Question: Can any one tell me how to change the background color of a bar chart created using achartengine in android?
Please refer the following image.

'''
public class BarActivity extends Activity
{
/** Called when the activity is first created. */
@Override
public void onCreate(Bundle savedInstanceState)
{
super.onCreate(savedInstanceState);
Intent intent = createIntent();
startActivity(intent);
}
public Intent createIntent()
{
String[] titles = new String[] { "Order's profit of the year", " " };
List<double[]> values = new ArrayList<double[]>();
values.add(new double[] { 29, 83, 47, 33 });
values.add(new double[] {});
int[] colors = new int[] { Color.BLUE, Color.BLACK};
XYMultipleSeriesRenderer renderer = buildBarRenderer(colors);
renderer.setOrientation(Orientation.HORIZONTAL);
setChartSettings(renderer, "Profit for the year 2012", " ", " ", 0,100, 0,100, Color.GRAY, Color.LTGRAY);
renderer.setXLabels(1);
renderer.setYLabels(10);
renderer.addXTextLabel(10.75, "ord1");
renderer.addXTextLabel(20.75, "ord2");
renderer.addXTextLabel(30.75, "ord3");
renderer.addXTextLabel(40.75, "ord4");
int length = renderer.getSeriesRendererCount();
for (int i = 0; i < length; i++)
{
SimpleSeriesRenderer seriesRenderer = renderer.getSeriesRendererAt(i);
seriesRenderer.setDisplayChartValues(true);
}
return ChartFactory.getBarChartIntent(this, buildBarDataset(titles, values), renderer,Type.DEFAULT);
}
protected XYMultipleSeriesRenderer buildBarRenderer(int[] colors)
{
// creates a SeriesRenderer and initializes it with useful default values as well as colors
XYMultipleSeriesRenderer renderer = new XYMultipleSeriesRenderer();
renderer.setAxisTitleTextSize(16);
renderer.setChartTitleTextSize(20);
renderer.setLabelsTextSize(10);
renderer.setLegendTextSize(10);
int length = colors.length;
for (int i = 0; i < length; i++)
{
SimpleSeriesRenderer r = new SimpleSeriesRenderer();
r.setColor(colors[i]);
renderer.addSeriesRenderer(r);
}
return renderer;
}
protected void setChartSettings(XYMultipleSeriesRenderer renderer, String title, String xTitle,
String yTitle, double xMin, double xMax, double yMin, double yMax, int axesColor,int labelsColor)
{
// sets lots of default values for this renderer
renderer.setChartTitle(title);
renderer.setXTitle(xTitle);
renderer.setYTitle(yTitle);
renderer.setXAxisMin(xMin);
renderer.setXAxisMax(xMax);
renderer.setYAxisMin(yMin);
renderer.setYAxisMax(yMax);
renderer.setAxesColor(axesColor);
renderer.setLabelsColor(labelsColor);
}
protected XYMultipleSeriesDataset buildBarDataset(String[] titles, List<double[]> values)
{
// adds the axis titles and values into the dataset
XYMultipleSeriesDataset dataset = new XYMultipleSeriesDataset();
int length = titles.length;
for (int i = 0; i < length; i++)
{
CategorySeries series = new CategorySeries(titles[i]);
double[] v = values.get(i);
int seriesLength = v.length;
for (int k = 0; k < seriesLength; k++)
{
series.add(v[k]);
}
dataset.addSeries(series.toXYSeries());
}
return dataset;
}
}
'''
Thanks for your precious time!..
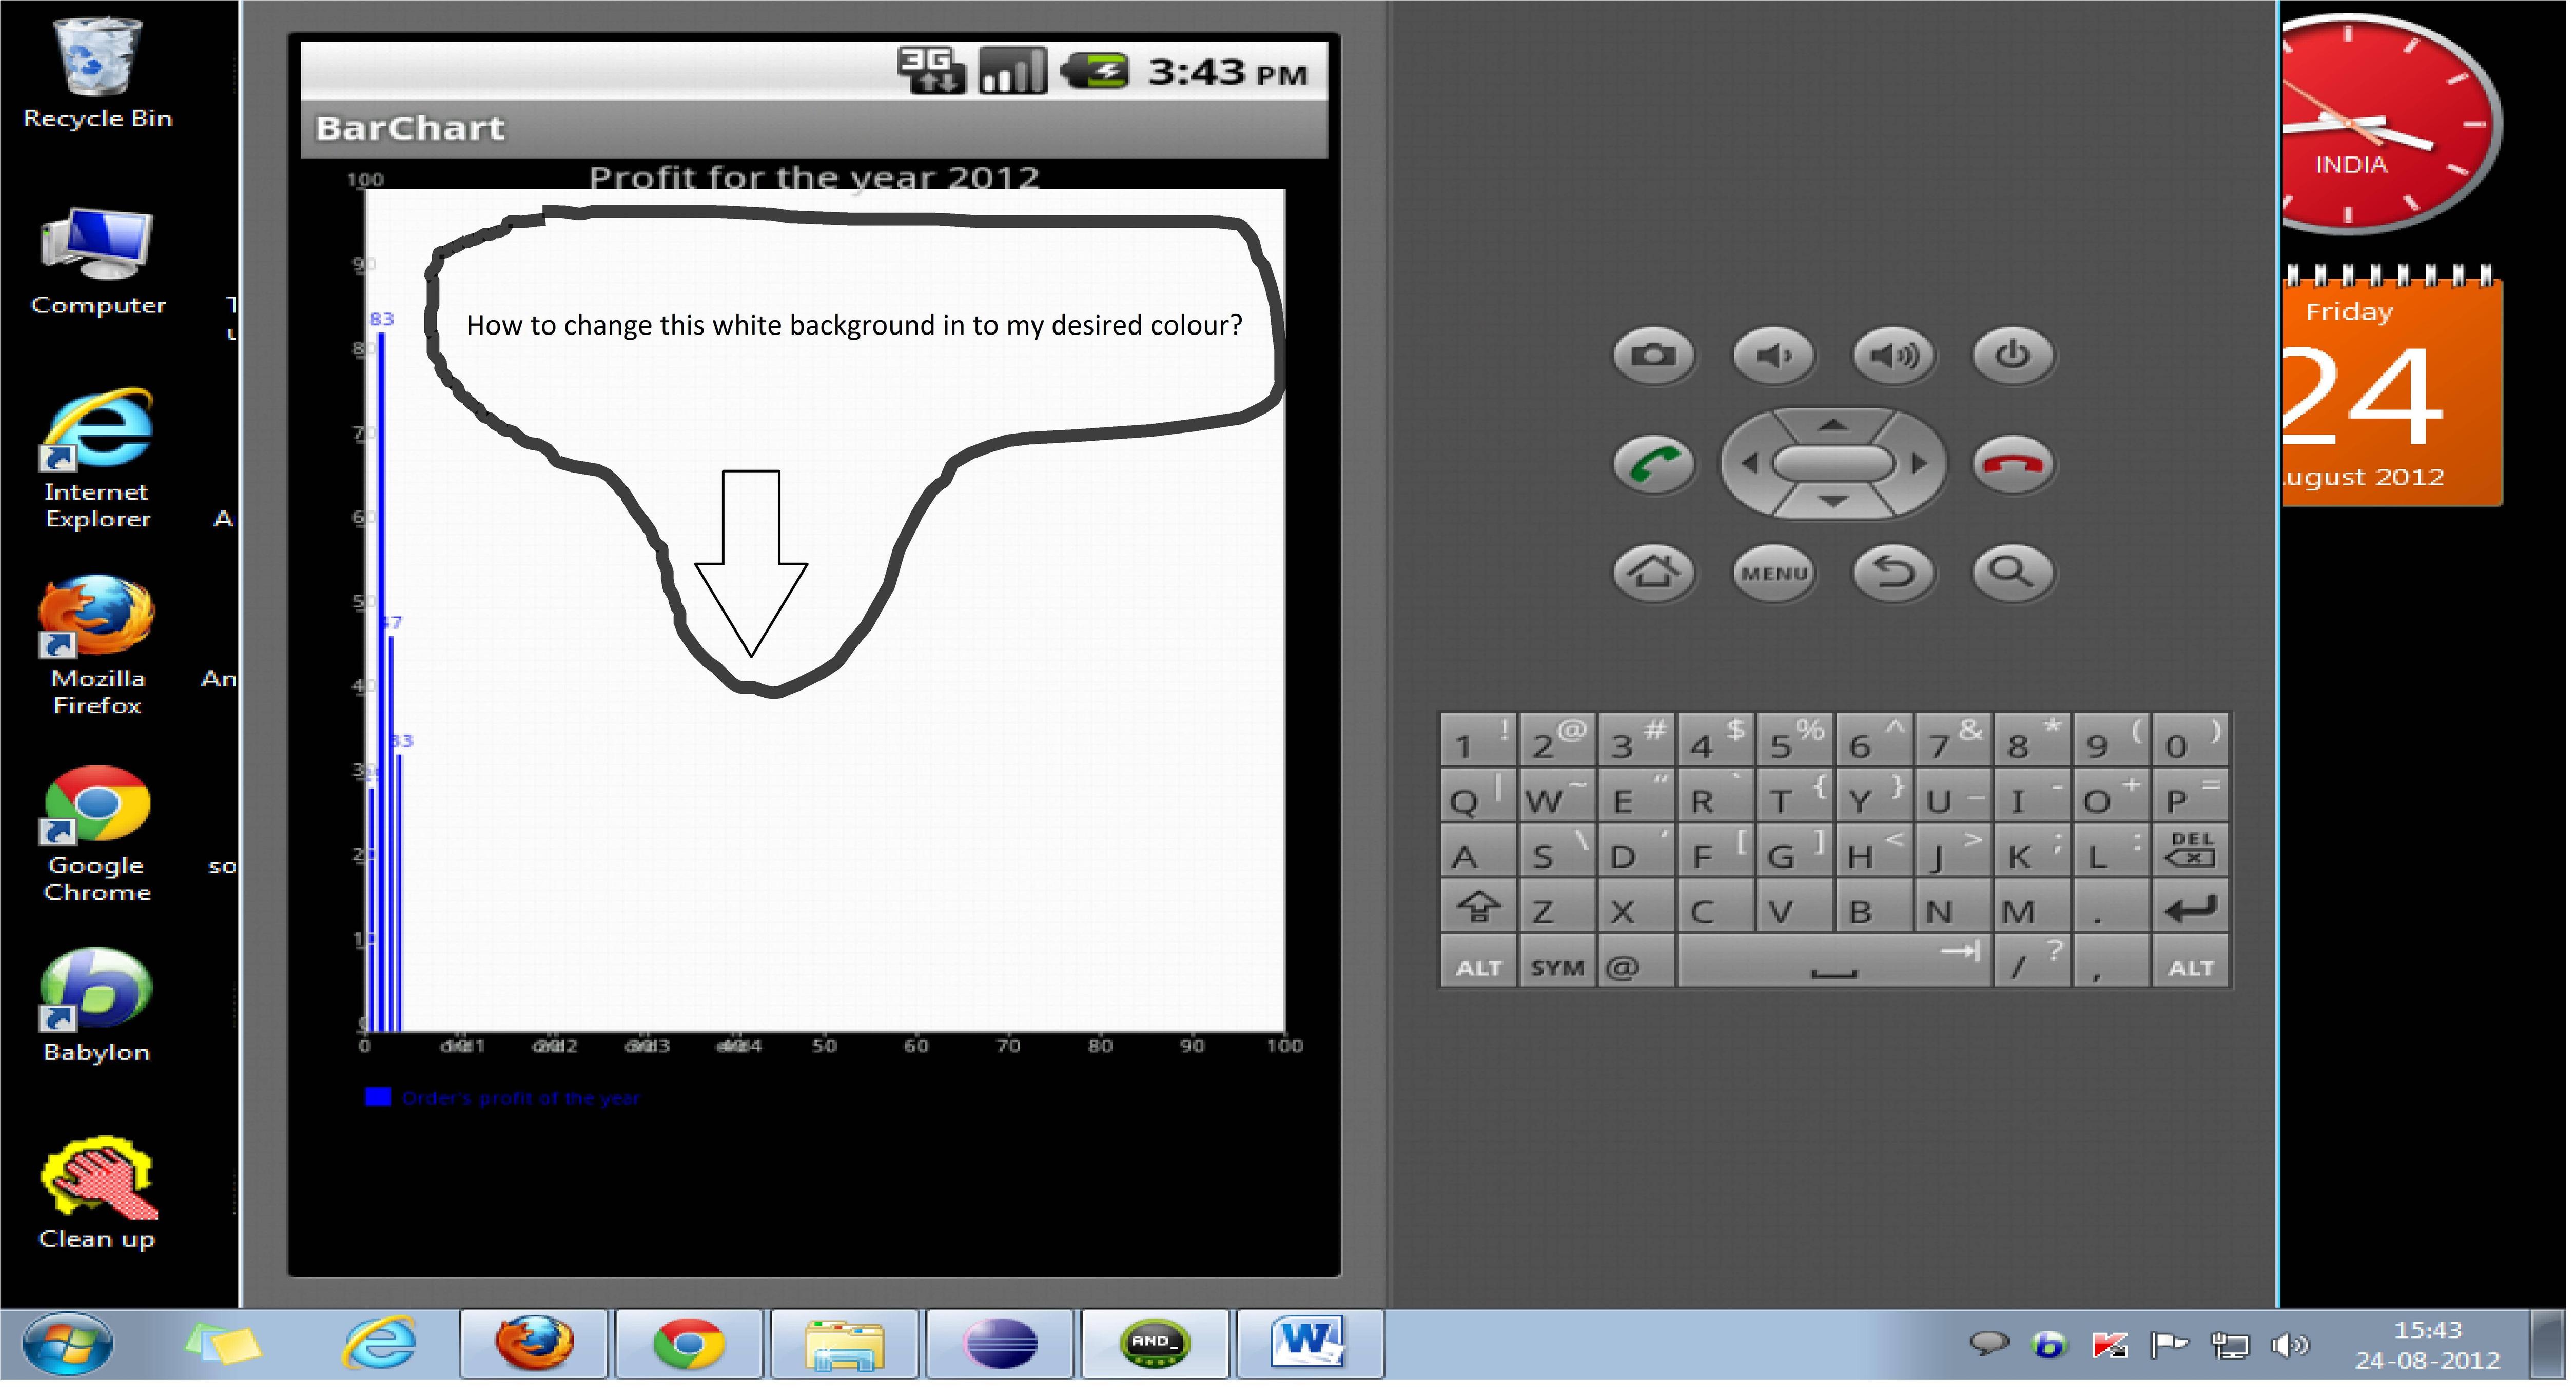
Answer: Try
'''
renderer.setApplyBackgroundColor(true);
renderer.setBackgroundColor(Color.WHITE);
'''